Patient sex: M
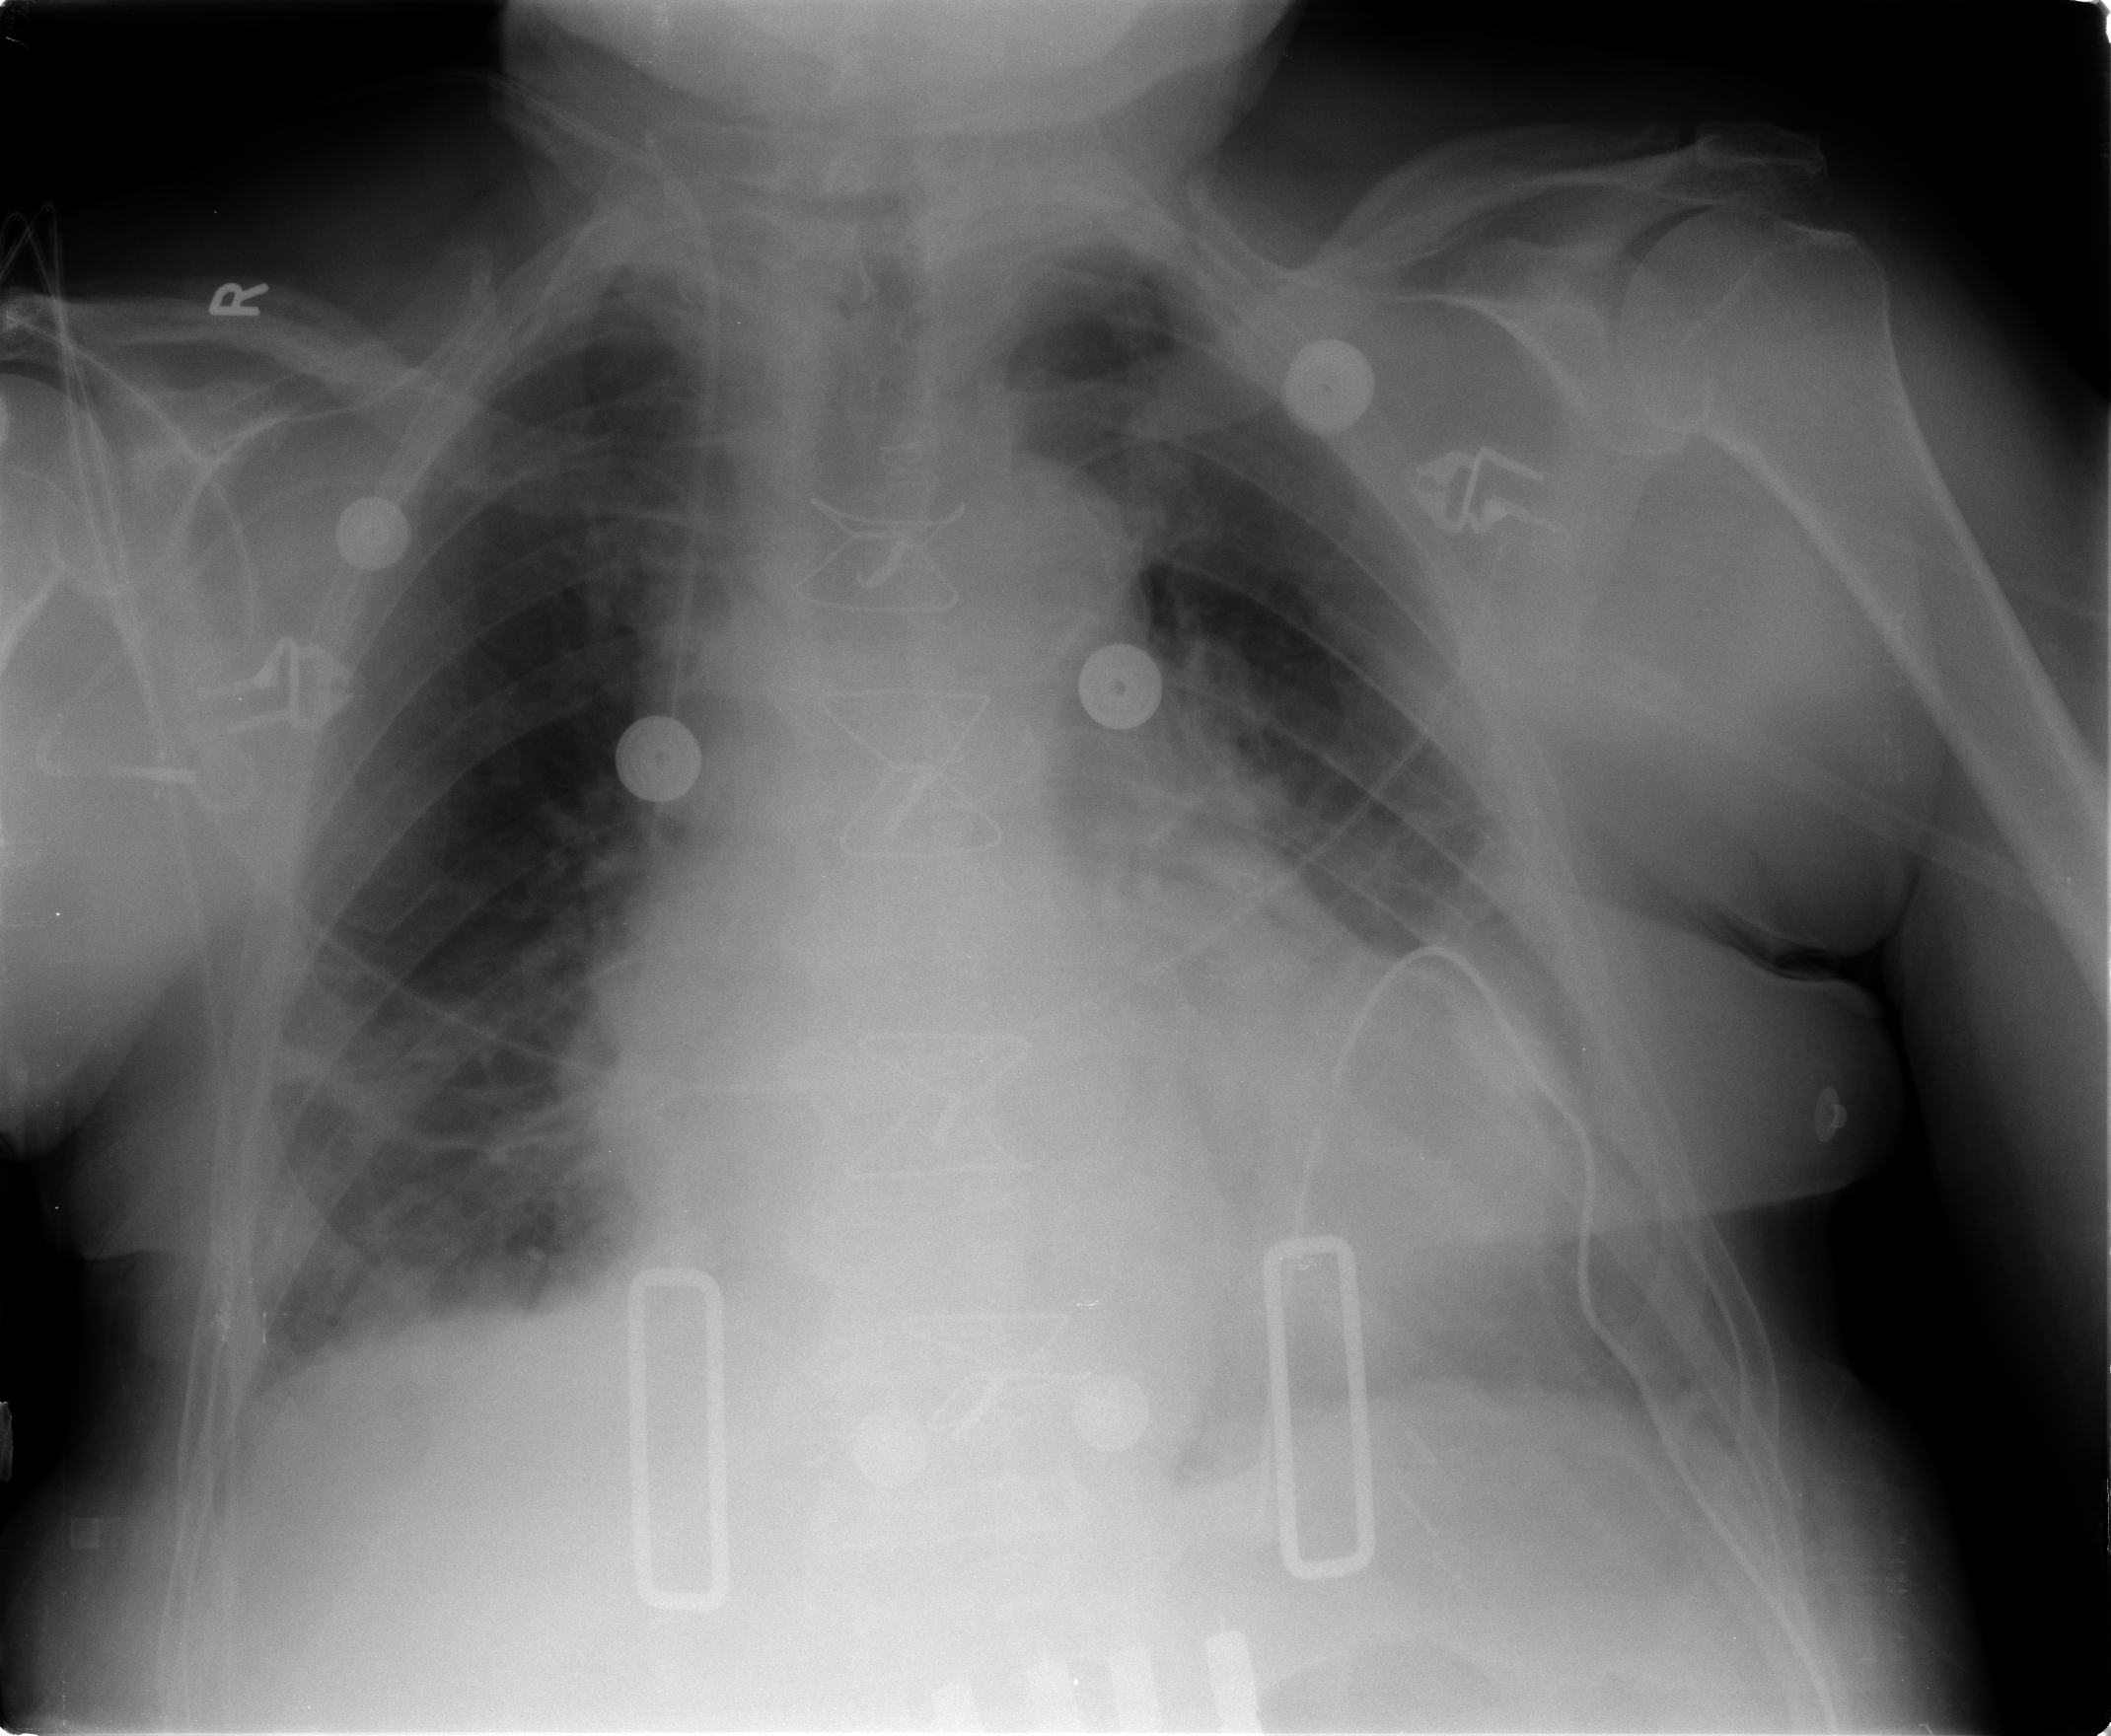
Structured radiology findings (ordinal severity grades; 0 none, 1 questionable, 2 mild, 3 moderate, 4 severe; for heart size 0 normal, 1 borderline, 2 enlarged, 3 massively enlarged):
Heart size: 2
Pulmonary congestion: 2
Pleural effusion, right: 2
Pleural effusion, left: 0
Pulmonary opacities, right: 0
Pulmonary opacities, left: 0
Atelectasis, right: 2
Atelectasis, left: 2